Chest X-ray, PA view. Patient: 55 years old, sex M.
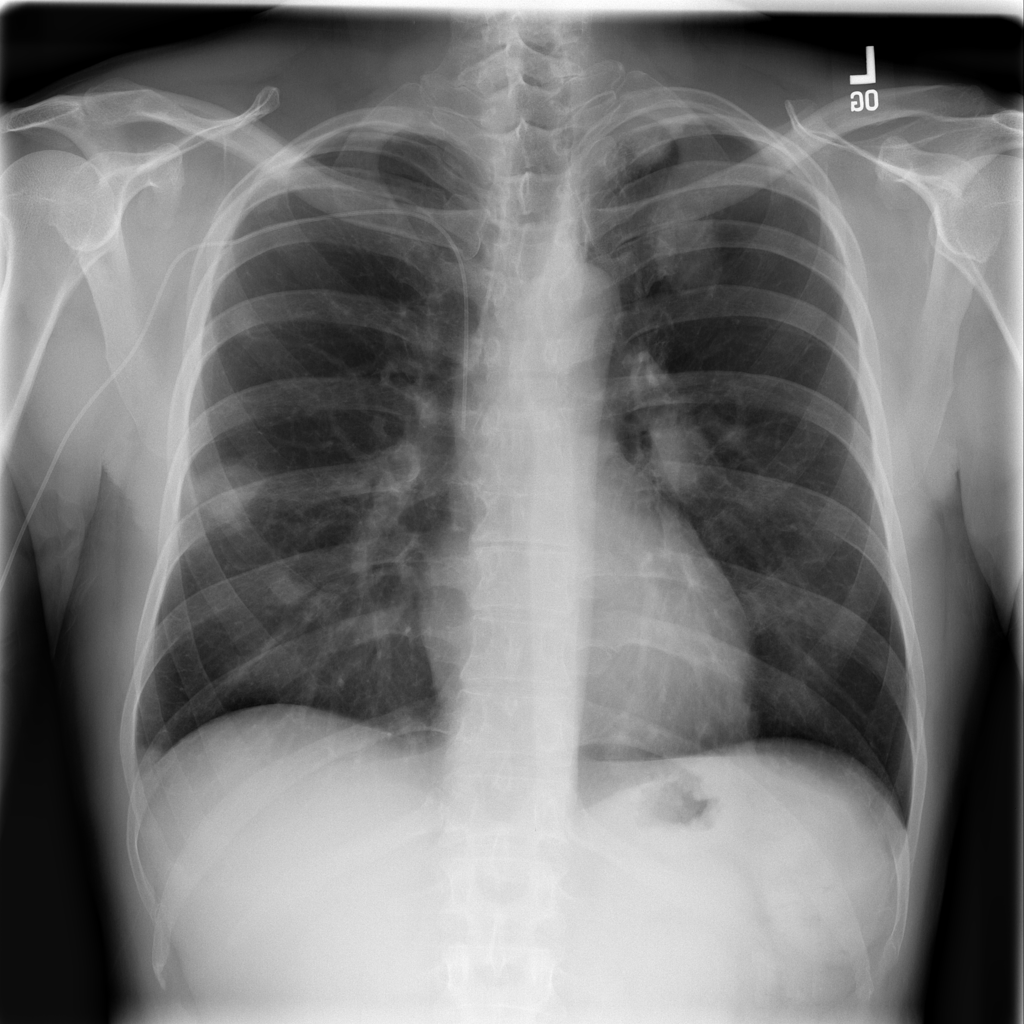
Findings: Nodule